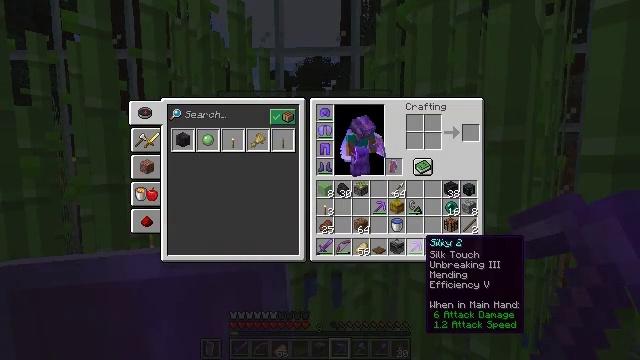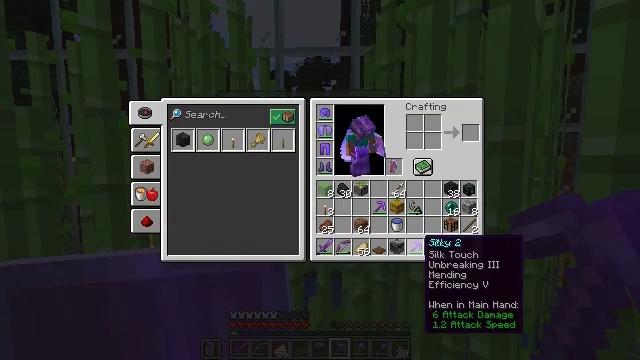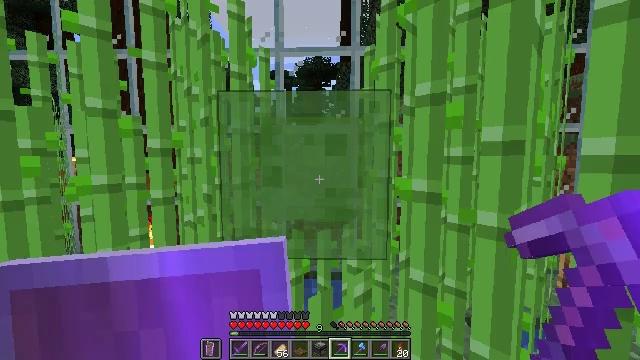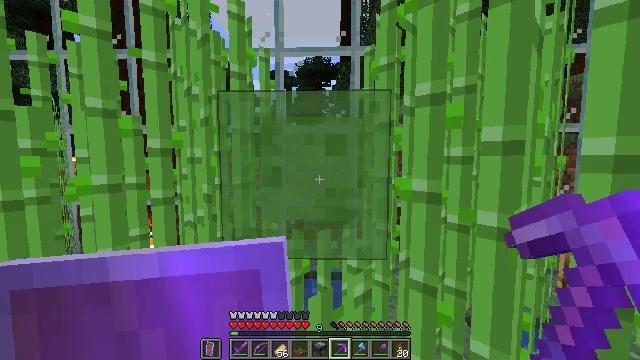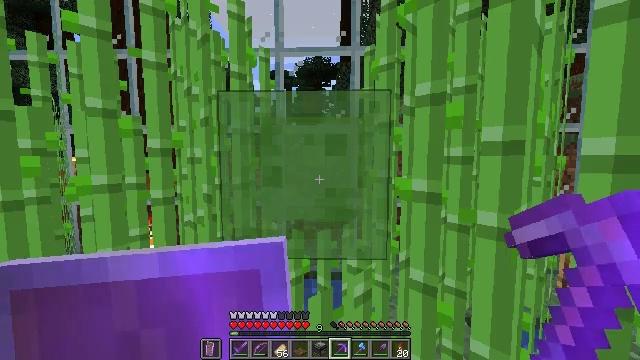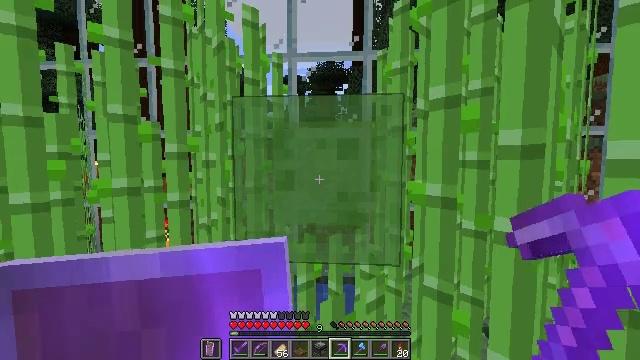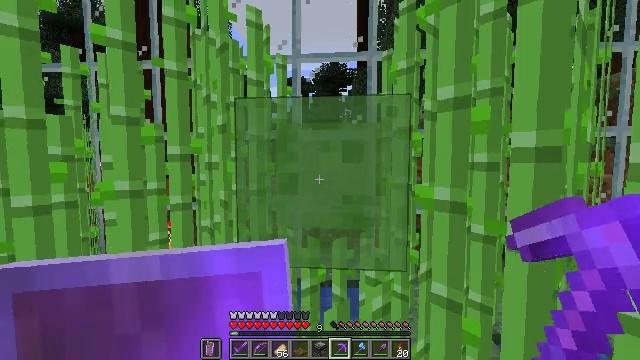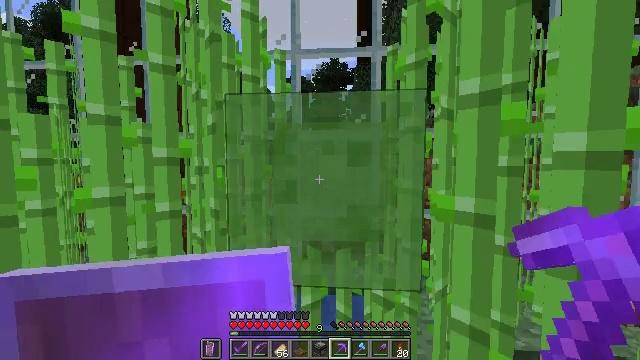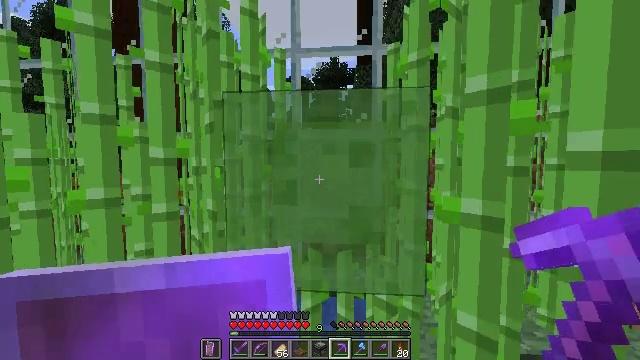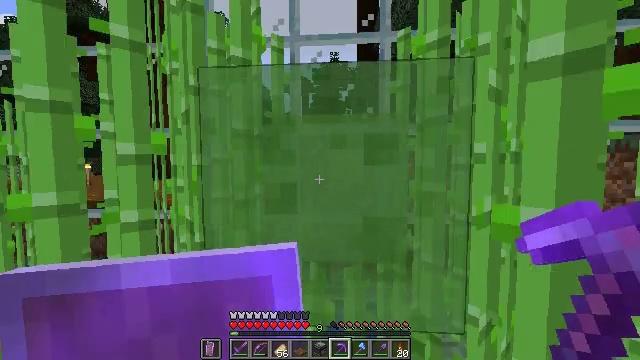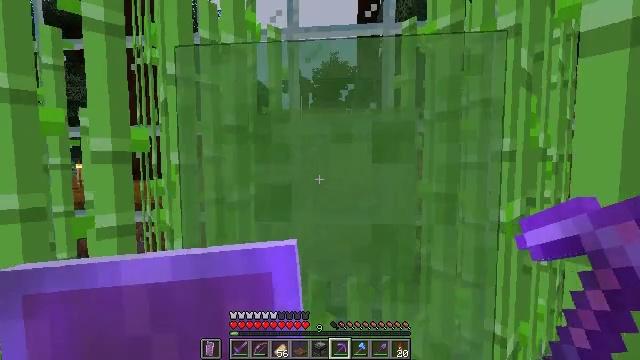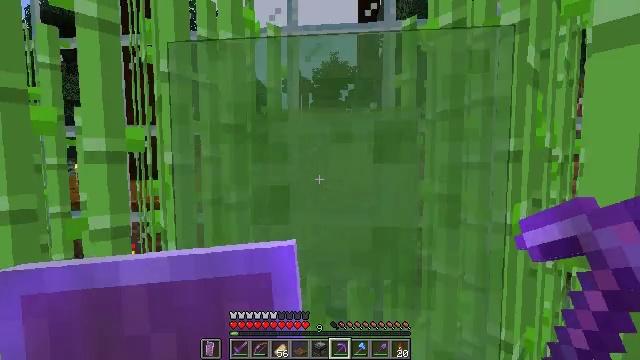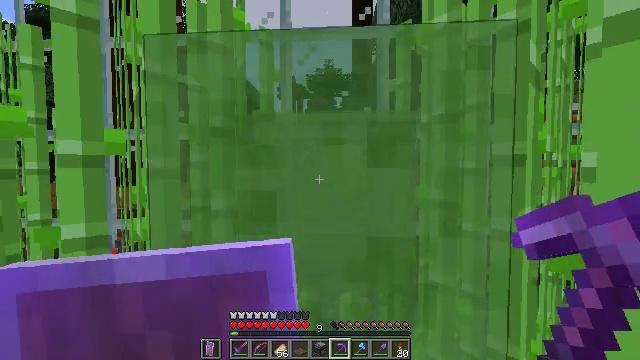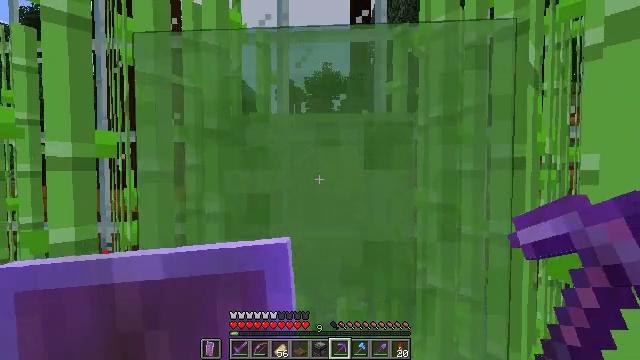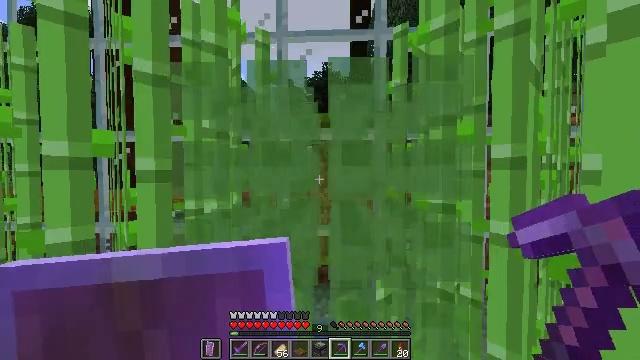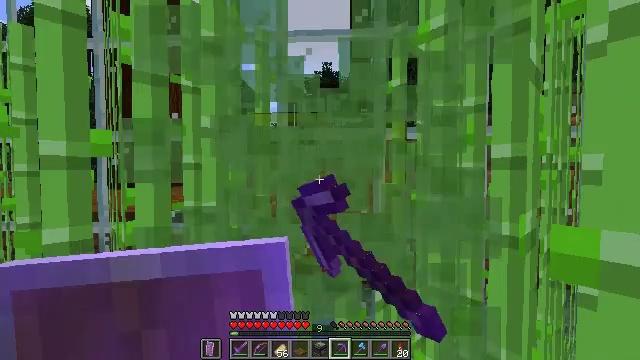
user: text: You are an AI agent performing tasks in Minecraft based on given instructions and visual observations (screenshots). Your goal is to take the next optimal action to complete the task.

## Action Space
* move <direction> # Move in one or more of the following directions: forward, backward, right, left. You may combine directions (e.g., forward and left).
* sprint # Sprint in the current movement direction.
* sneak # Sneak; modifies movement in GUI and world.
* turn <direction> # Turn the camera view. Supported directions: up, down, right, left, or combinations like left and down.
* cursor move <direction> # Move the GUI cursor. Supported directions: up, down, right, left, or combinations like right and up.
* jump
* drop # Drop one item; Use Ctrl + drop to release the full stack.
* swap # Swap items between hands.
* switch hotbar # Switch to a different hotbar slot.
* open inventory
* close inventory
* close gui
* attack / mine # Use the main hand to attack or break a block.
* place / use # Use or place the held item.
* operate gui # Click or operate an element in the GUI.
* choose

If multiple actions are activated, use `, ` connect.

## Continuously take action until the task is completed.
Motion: motion action
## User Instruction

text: Retrieve slime block by mining it.
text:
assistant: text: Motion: no_op
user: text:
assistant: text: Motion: no_op
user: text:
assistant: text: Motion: no_op
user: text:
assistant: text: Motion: no_op
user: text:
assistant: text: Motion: turn left
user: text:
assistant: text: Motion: move forward
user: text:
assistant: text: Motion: move forward
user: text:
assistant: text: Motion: move forward
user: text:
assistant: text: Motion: move forward
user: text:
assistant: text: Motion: no_op
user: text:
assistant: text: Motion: no_op
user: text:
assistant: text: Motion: turn right and up
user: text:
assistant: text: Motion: no_op
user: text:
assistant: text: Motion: attack / mine
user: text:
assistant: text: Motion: attack / mine
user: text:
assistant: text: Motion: no_op
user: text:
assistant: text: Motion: no_op
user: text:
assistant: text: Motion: no_op
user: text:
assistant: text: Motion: no_op